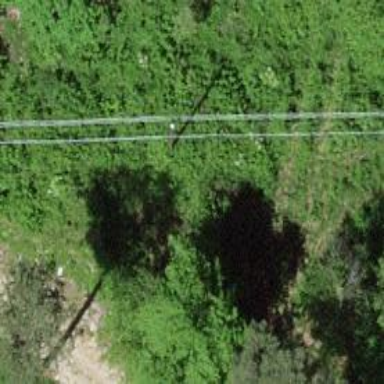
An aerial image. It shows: Utility pole in the area.